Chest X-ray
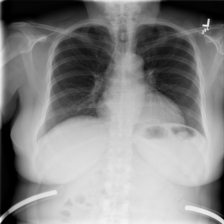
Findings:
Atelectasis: negative
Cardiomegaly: positive
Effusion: negative
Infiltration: negative
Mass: negative
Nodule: negative
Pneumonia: negative
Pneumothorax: negative
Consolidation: negative
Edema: negative
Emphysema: negative
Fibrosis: negative
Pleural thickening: negative
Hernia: negative